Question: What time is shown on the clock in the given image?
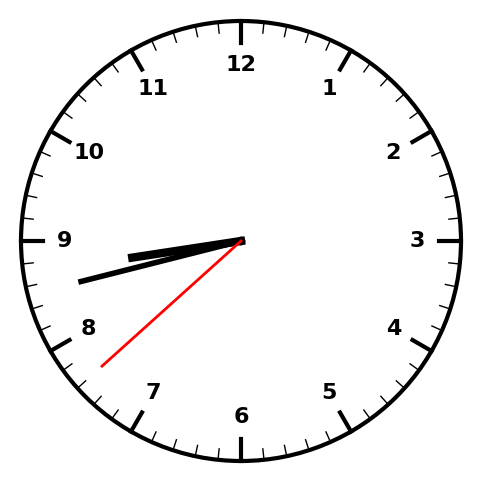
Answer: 08:42:38